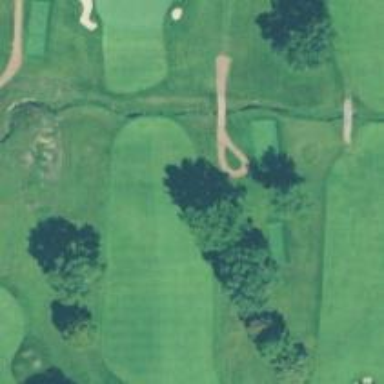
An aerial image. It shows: Path for golf carts.